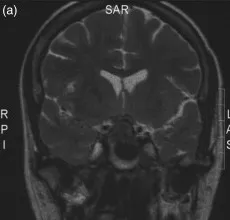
2006 MRI pituitary:. Coronal T2WI.
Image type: radiology (mri)